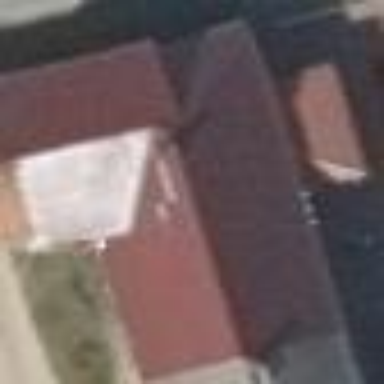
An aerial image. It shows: Building with gabled roof.